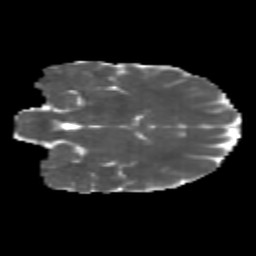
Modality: MD
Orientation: coronal
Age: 23
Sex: male
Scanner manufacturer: siemens
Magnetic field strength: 3 T
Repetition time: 1.8 s
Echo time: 0.07 s